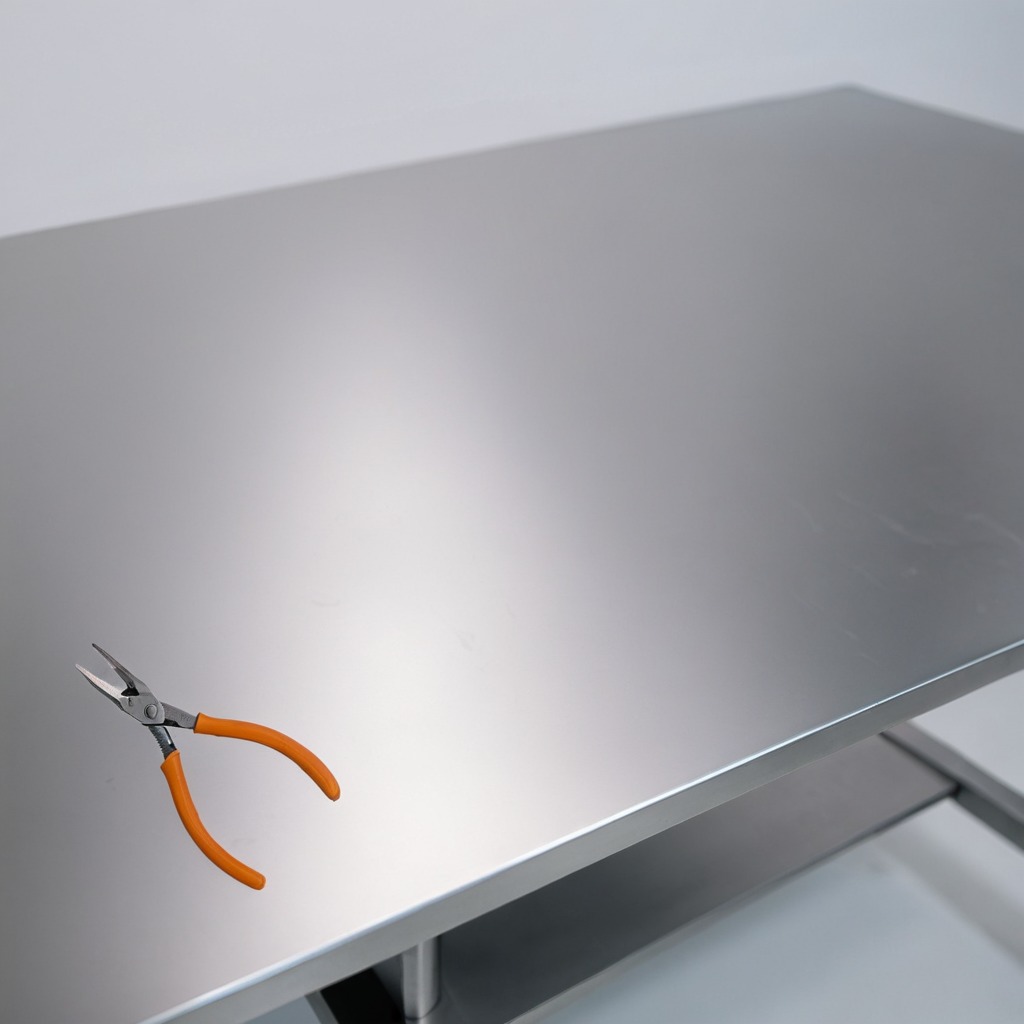
A plier is lying on a stainless steel table in a high-end prototyping lab.